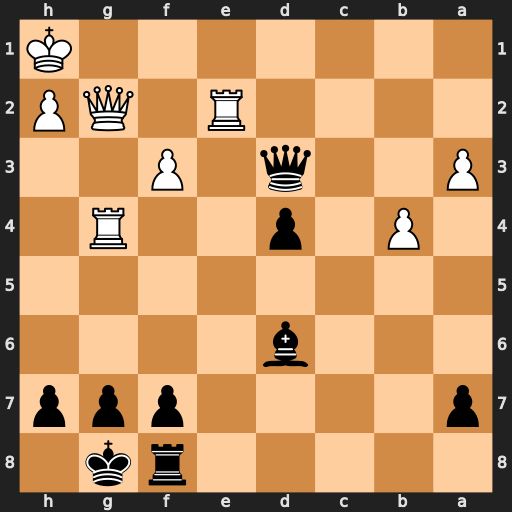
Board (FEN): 5rk1/p4ppp/3b4/8/1P1p2R1/P2q1P2/4R1QP/7K
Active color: b
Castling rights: -
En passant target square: -
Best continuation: Qd1+ Qg1 Qxe2